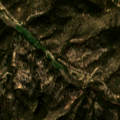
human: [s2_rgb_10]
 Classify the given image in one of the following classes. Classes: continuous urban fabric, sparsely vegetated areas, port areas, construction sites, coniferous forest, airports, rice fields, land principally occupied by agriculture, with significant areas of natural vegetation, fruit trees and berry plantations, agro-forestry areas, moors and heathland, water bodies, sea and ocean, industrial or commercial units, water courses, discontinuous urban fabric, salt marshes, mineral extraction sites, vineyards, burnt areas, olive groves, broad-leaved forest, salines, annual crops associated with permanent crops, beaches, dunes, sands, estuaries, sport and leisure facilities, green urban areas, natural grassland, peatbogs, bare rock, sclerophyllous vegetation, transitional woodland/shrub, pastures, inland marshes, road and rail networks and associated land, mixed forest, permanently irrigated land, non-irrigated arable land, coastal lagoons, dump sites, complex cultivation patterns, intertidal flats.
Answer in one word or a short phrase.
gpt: mixed forest, transitional woodland/shrub